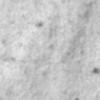
Label: no_change